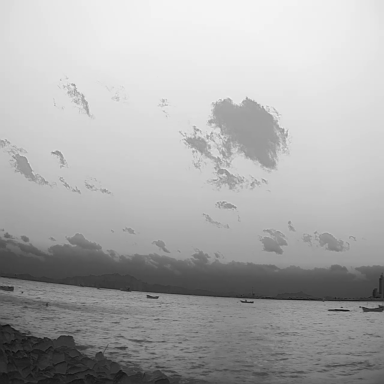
There are four bulk_carriers in the infrared image.